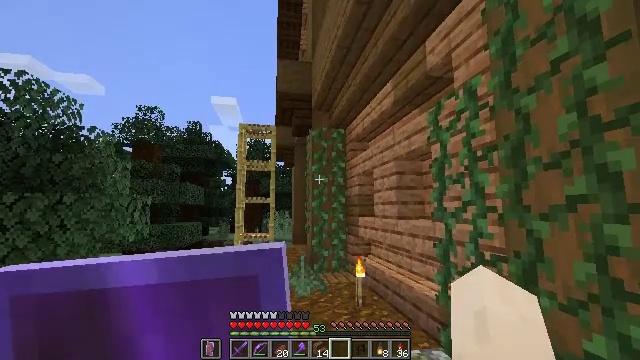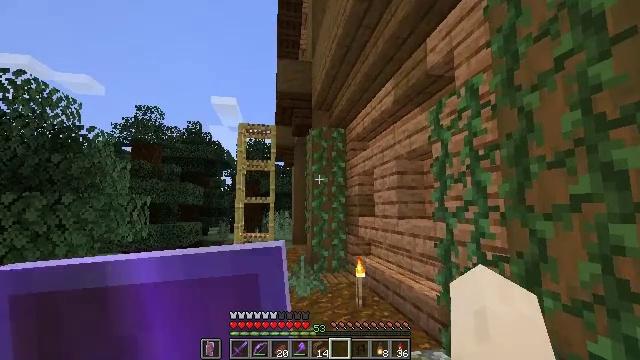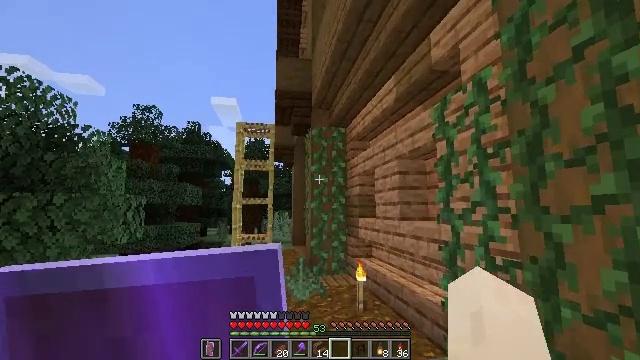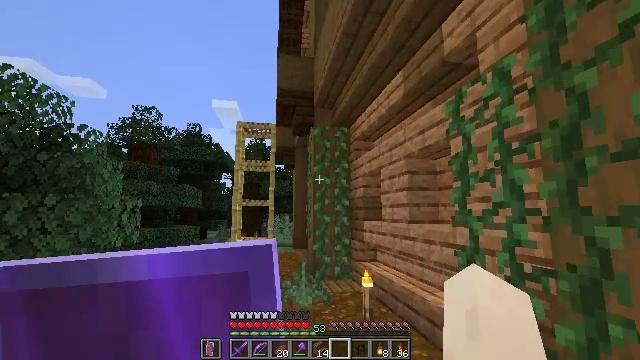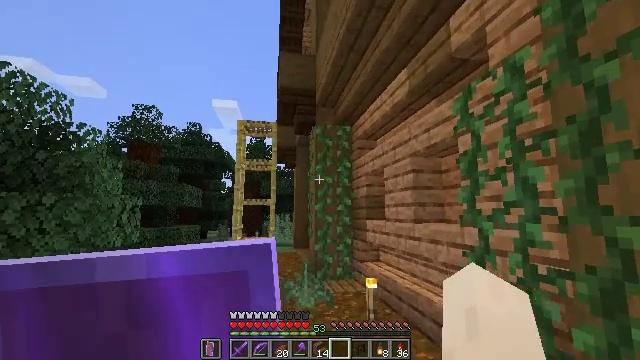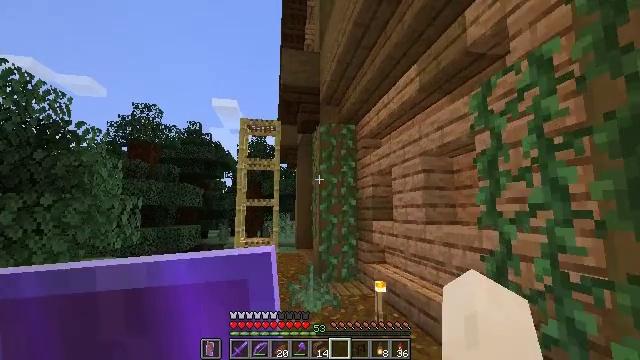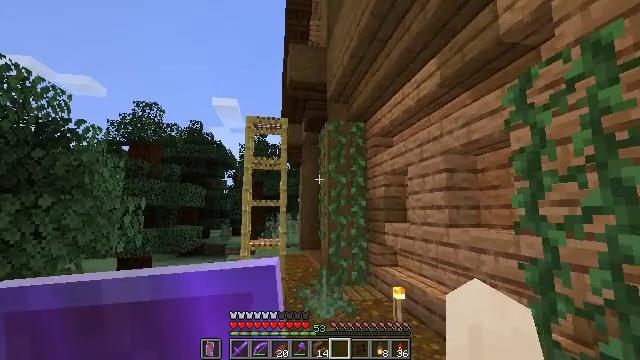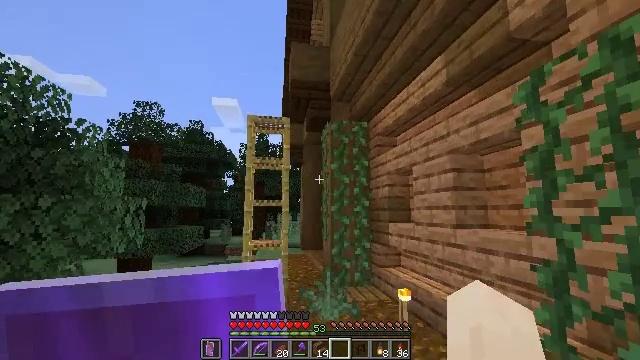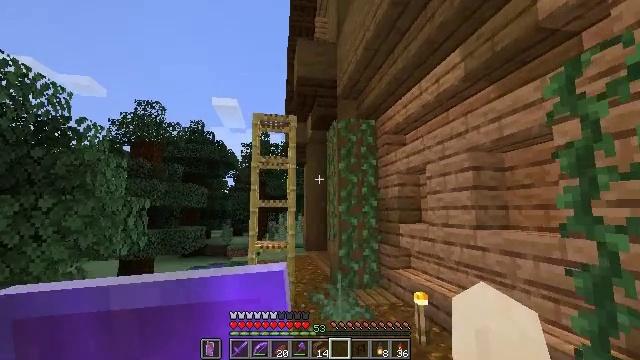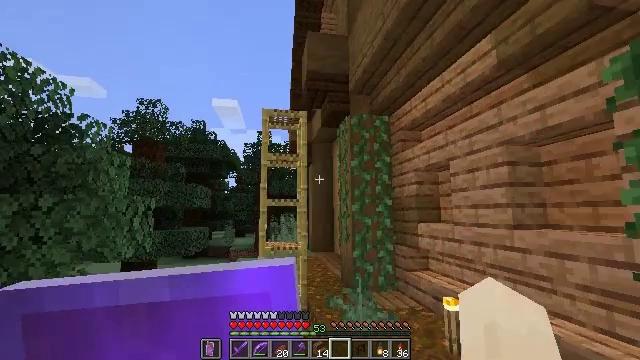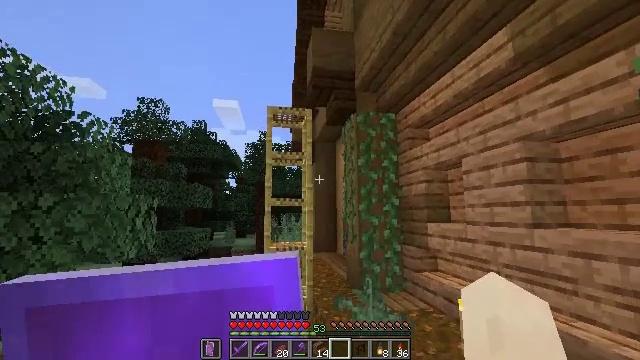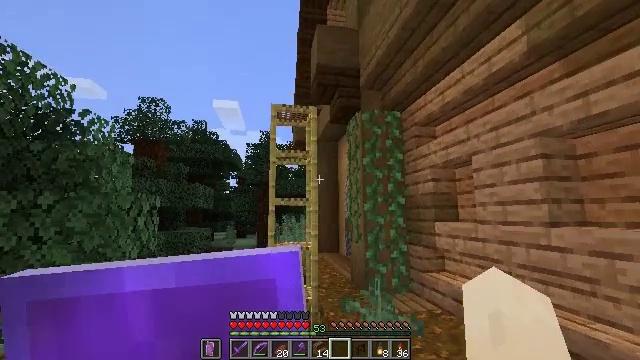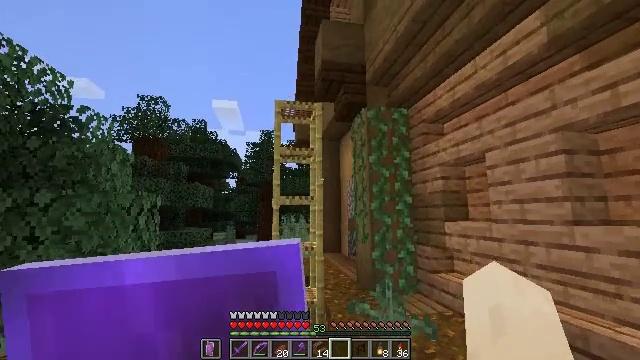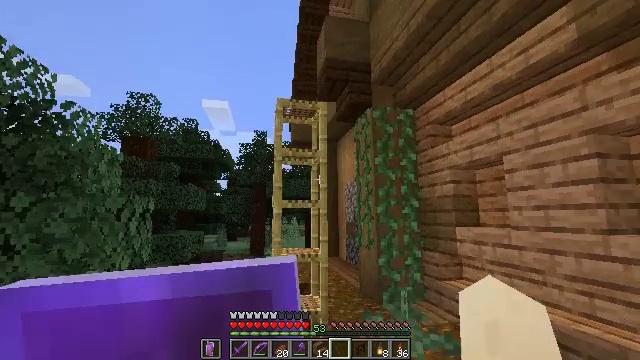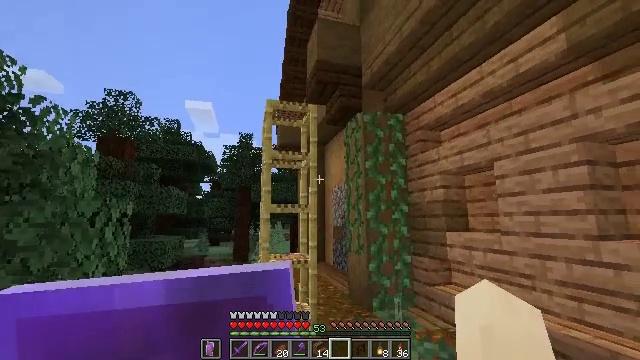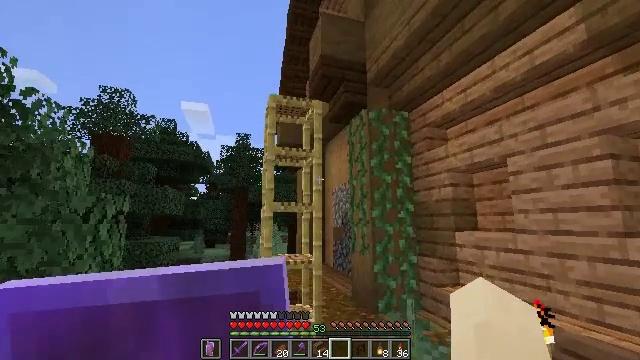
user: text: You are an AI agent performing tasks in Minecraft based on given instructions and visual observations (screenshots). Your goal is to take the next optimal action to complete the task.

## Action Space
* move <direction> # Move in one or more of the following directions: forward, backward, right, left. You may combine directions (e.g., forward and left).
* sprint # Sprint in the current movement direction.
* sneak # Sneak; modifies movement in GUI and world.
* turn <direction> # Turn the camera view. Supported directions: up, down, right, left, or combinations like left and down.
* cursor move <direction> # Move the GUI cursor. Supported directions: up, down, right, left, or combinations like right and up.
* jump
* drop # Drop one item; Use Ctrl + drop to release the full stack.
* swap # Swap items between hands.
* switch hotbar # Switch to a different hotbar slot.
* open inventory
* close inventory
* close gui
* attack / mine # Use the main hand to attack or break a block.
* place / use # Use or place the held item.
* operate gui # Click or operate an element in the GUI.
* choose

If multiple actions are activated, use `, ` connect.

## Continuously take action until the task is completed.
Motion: motion action
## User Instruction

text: Retrieve vines from walls or cliffs.
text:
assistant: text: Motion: move forward
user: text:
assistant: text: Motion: move forward
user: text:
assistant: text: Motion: move forward and move left
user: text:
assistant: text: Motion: move forward and move left
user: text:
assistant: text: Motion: move forward and move left
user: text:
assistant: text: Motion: move forward and move left
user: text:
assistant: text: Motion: move forward and move left
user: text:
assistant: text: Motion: move forward and move left
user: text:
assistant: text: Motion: move forward and move left
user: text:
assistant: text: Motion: move forward and move left
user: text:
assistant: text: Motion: move forward and move left
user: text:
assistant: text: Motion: move forward and move left
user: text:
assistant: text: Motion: move forward and move left, turn right
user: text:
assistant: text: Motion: move forward and move left, turn right
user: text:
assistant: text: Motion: move forward and move left
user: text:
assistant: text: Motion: move forward and move left
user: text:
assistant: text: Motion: move forward, turn right
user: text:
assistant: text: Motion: move forward
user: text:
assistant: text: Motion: move forward, turn right
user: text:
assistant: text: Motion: move forward
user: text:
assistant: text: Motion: move forward
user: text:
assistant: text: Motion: move forward
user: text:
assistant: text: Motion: no_op
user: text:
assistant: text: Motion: no_op
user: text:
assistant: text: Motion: no_op
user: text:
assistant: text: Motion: no_op
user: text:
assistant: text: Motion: no_op
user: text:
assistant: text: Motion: no_op
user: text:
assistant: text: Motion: no_op
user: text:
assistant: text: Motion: no_op